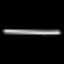
Label: line